Here is the time-frequency representation (spectrogram) of a rolling-element bearing's vibration measurement. Classify the bearing condition as one of: normal, inner_race, outer_race, ball.
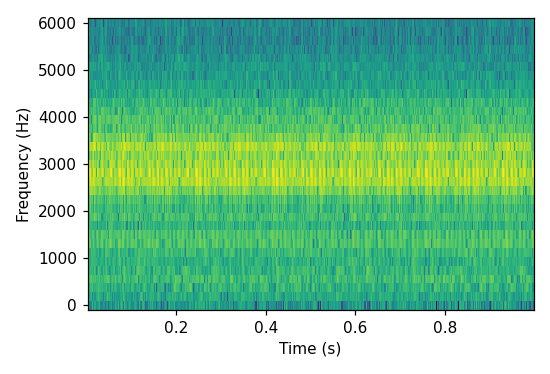
Answer: outer_race